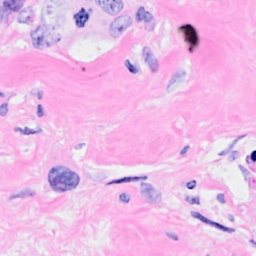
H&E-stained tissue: Breast